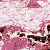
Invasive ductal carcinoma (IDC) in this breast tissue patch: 0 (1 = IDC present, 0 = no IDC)